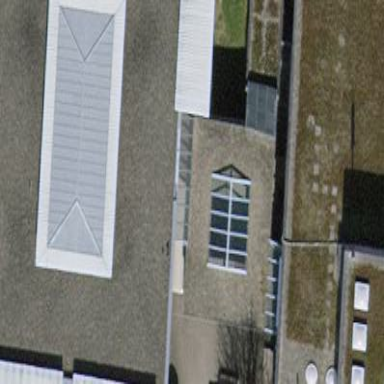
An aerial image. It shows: School building with light pink exterior and grey roof.